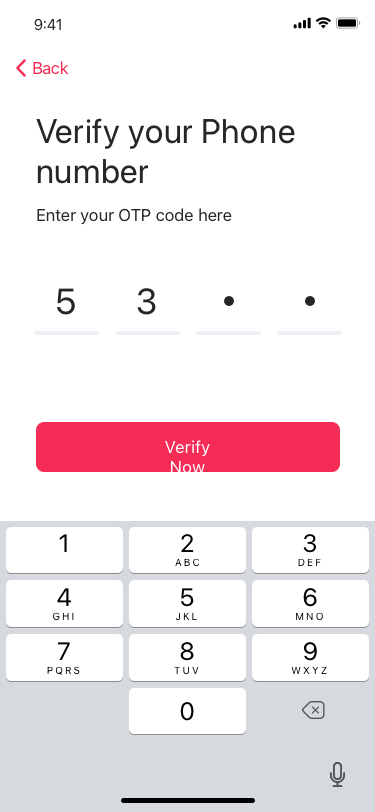
Text in this UI design:
Verify your Phone number
Verify Now
Enter your OTP code here
5
3
Back